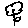
Label: flower